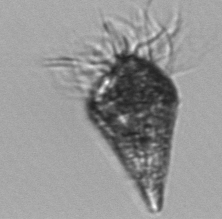
Label: Strombidium_wulffi